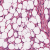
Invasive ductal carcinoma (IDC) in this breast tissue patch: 0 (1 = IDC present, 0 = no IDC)